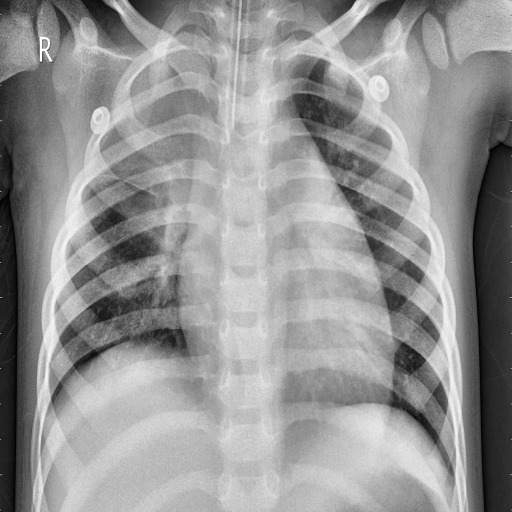
Finding: PNEUMONIA